七年级 · 画法几何学
在 $\triangle A B C$ 中, $\angle A C B=90^{\circ}, B D$ 是 $\triangle A B C$ 的角平分线, $P$ 是射线 $A C$ 上任意一点(不与

$A 、 D 、 C$ 三点重合), 过点 $P$ 作 $P Q \perp A B$, 垂足为 $Q$, 交直线 $B D$ 于 $E$.

(1)如图(1), 当点 $P$ 在线段 $A C$ 上时, 说明 $\angle P D E=\angle P E D$.

(2)作 $\angle C P Q$ 的角平分线交直线 $A B$ 于点 $F$, 则 $P F$ 与 $B D$ 有怎样的位置关系? 画出图形并说明理由.

图(1)

备用图
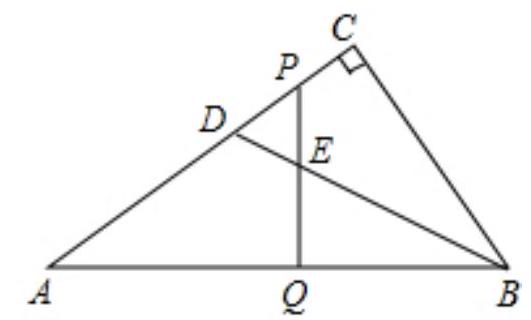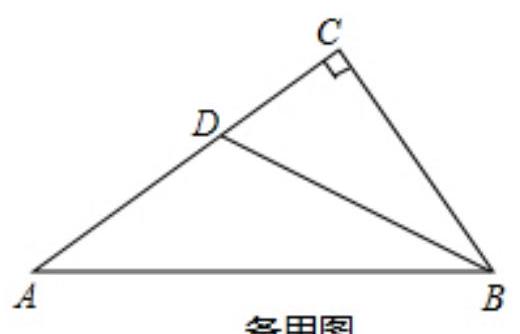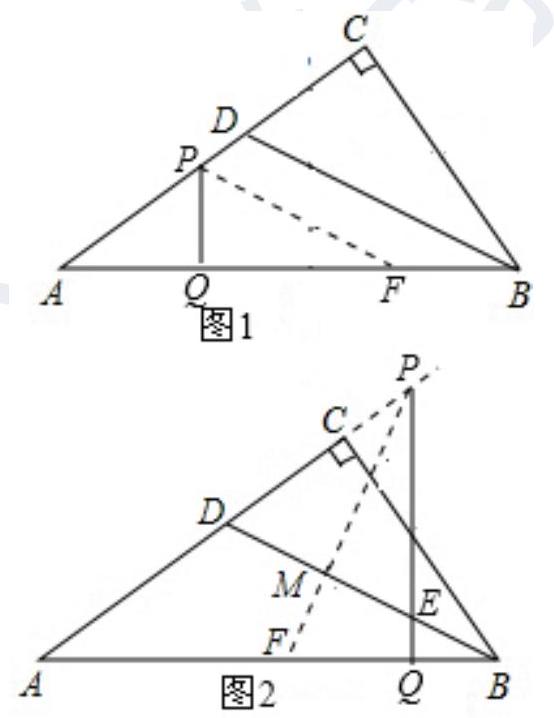
答案: 解【答案】解: (1) $\because P Q \perp A B$,

$\therefore \angle E Q B=\angle C=90^{\circ}$,

$\therefore \angle B E Q+\angle E B Q=90^{\circ}, \angle C B D+\angle P D E=90^{\circ}$,

$\because B D$ 为 $\angle A B C$ 的平分线,

$\therefore \angle C B D=\angle E B Q$,

$\because \angle P E D=\angle B E Q$,

$\therefore \angle P D E=\angle P E D$;

(2)当 $P$ 在线段 $A C$ 上时, 如图1所示, 此时 $P F / / B D$,

理由为: $\because \angle P D E=\angle P E D$,

$\therefore P D=P E$,

$\because P F$ 为 $\angle C P Q$ 的平分线, $\angle C P Q$ 为 $\triangle P D E$ 的外角,
$\therefore \angle C P F=\angle Q P F=\angle P D E=\angle P E D$,

$\therefore P F / / B D$;

当 $P$ 在线段 $A C$ 延长线上时, 如图2所示, $P F \perp B D$,

理由为: $\because \angle P D E=\angle P E D$,

$\therefore P D=P E$,

$\because P M$ 为 $\angle C P Q$ 的平分线,

$\therefore P F \perp B D$.

【解析】(1)由 $P Q$ 与 $A B$ 垂直, 得到一对直角相等, 理由直角三角形的两锐角互余得到两对角互余, 再 $B D$ 为角平分线, 利用角平分线定义得到一对角相等, 再由对顶角相等,利用等量代换即可得证;

(2)分两种情况, 当 $P$ 在线段 $A C$ 上时, 如图1所示, 可得出 $P F$ 与 $B D$ 平行, 由第一问的结论利用等角对等边得到 $P D=P E$, 利用角平分线定义及外角性质得到一对内错角相等,利用内错角相等两直线平行即可得证; 当 $P$ 在 $A C$ 延长线时, $P F$ 垂直于 $B D$, 由 $P D=P E$,利用三线合一即可得证.

此题考查了平行线的判定, 以及直角三角形的性质, 熟练掌握平行线的判定是解本题的关键.